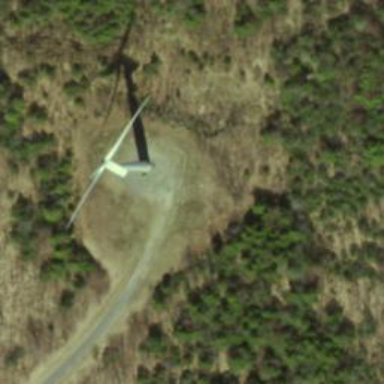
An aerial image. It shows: Wind turbine generator that utilizes wind as its source for generating electricity. It is of the horizontal axis type.